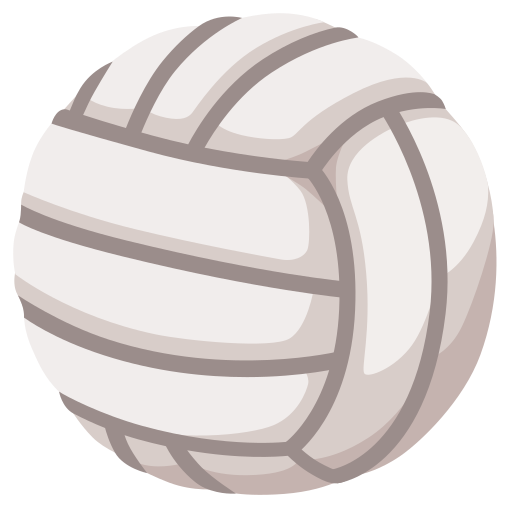
Emoji: 🏐